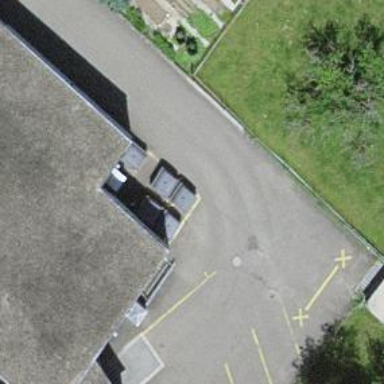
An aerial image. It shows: Recycling container at amenity designated for recycling.